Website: home-depot
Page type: address-validator
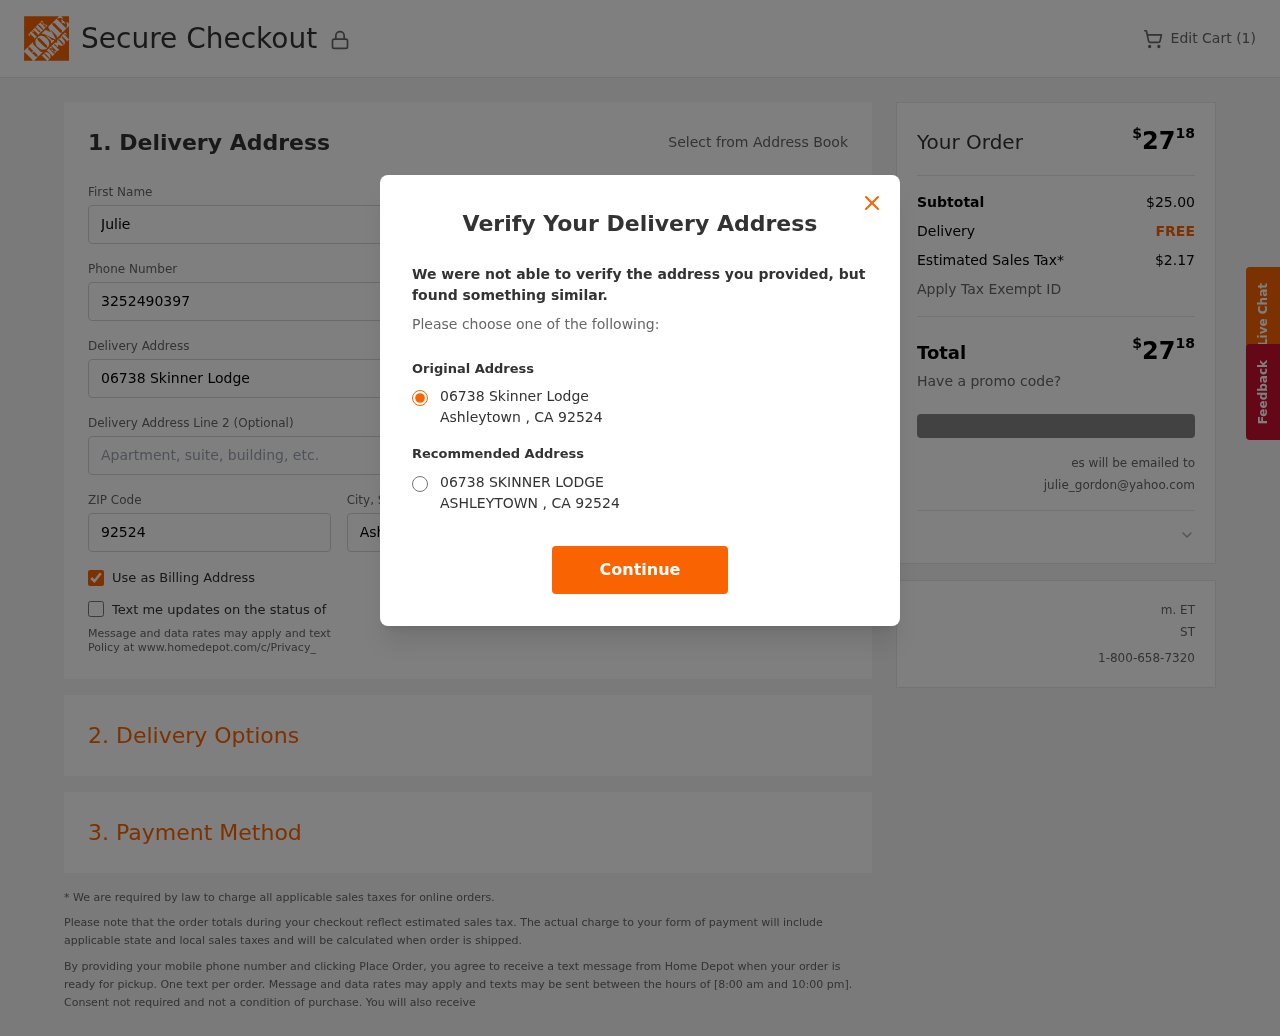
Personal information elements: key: PII_CITY
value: Ashleytown
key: PII_EMAIL
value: julie_gordon@yahoo.com
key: PII_POSTCODE
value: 92524
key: PII_STATE_ABBR
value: CA
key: PII_STREET
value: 06738 Skinner Lodge
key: PII_FIRSTNAME
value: Julie
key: PII_LASTNAME
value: Gordon
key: PII_PHONE
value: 3252490397
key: PII_CITY_STATE
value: Ashleytown, CA
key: PII_STREET_ALT
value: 06738 SKINNER LODGE
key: PII_CITY_ALT
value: ASHLEYTOWN
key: PII_POSTCODE_FULL
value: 92524
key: PII_POSTCODE_NUMERIC
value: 92524
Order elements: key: ORDER_NUM_ITEMS
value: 1
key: ORDER_TOTAL
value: $2718
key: ORDER_SUBTOTAL
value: $25.00
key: ORDER_SHIPPING_COST
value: FREE
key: ORDER_TAX
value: $2.17